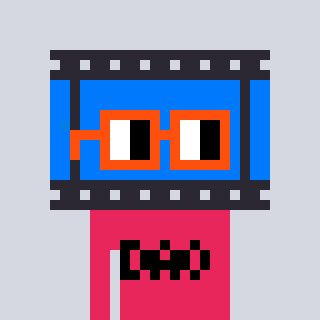
a pixel art character with square orange glasses, a film strip-shaped head and a redpinkish-colored body on a cool background